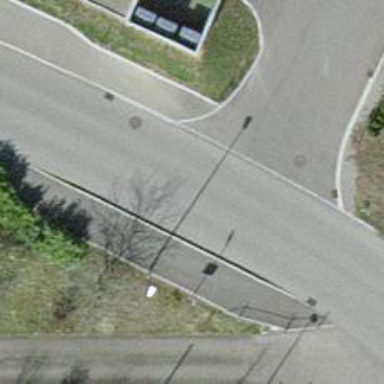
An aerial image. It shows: Public transport stop position.